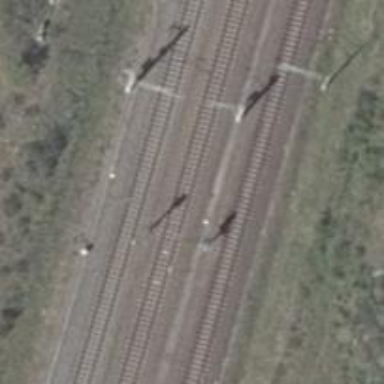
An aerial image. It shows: Railway signal.